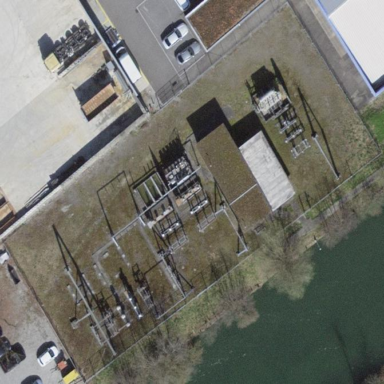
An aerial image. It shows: Power substation.